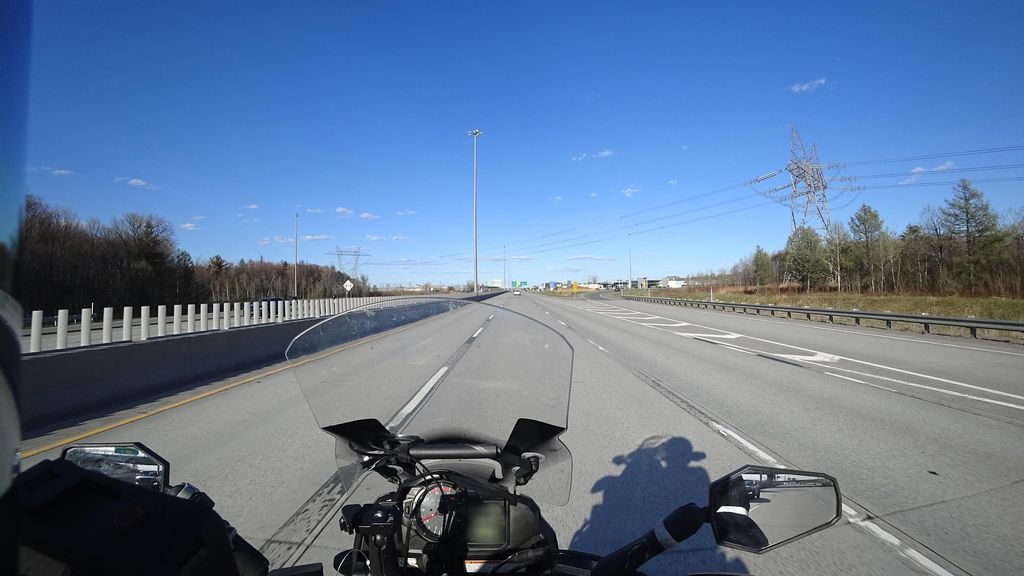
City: quebec_city